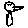
Label: bird